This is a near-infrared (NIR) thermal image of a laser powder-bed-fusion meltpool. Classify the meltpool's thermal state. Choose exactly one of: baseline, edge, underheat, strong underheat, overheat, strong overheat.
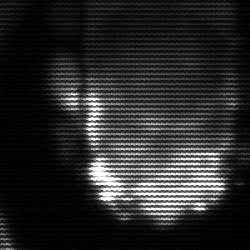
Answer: baseline